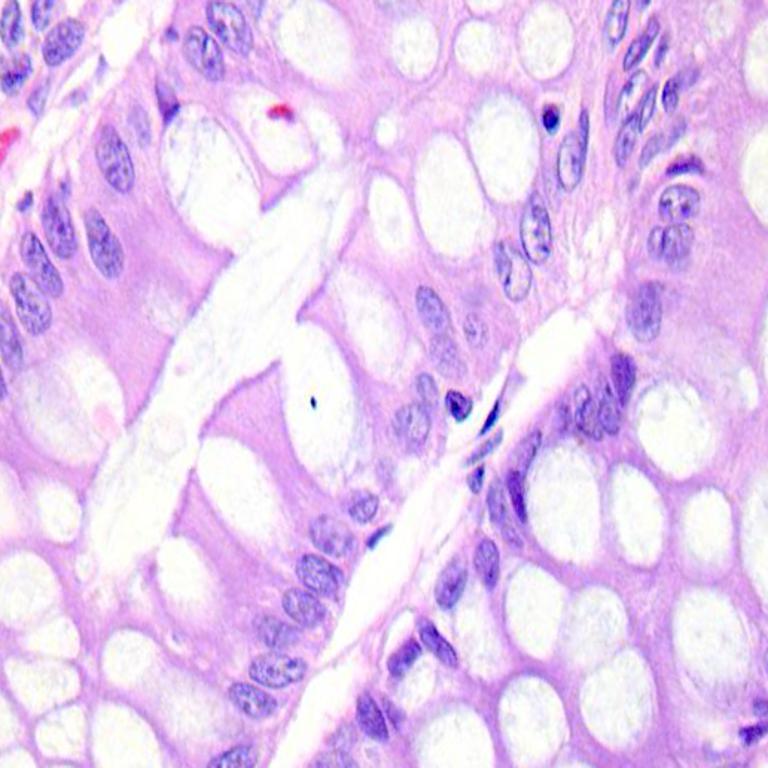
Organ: colon
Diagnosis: benign